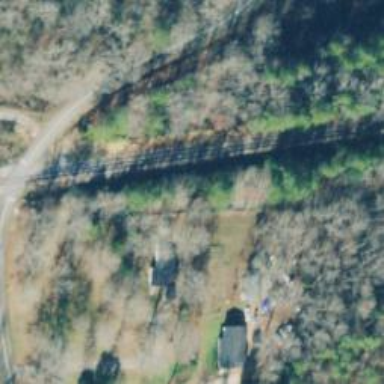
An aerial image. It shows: Railway track.